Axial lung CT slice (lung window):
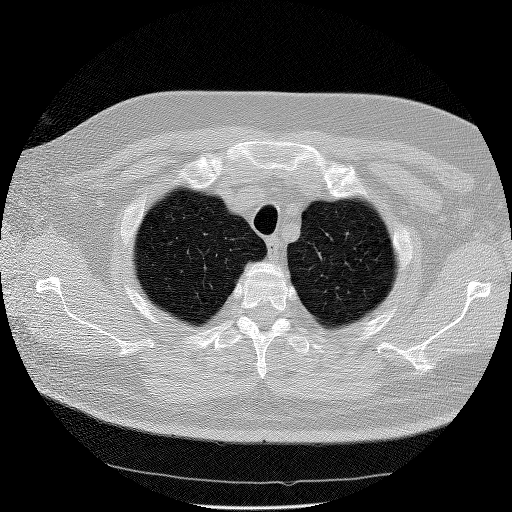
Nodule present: no